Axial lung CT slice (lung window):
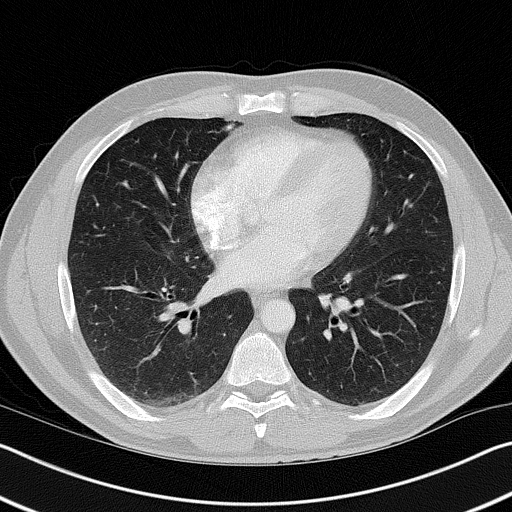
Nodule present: yes
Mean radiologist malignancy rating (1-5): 1